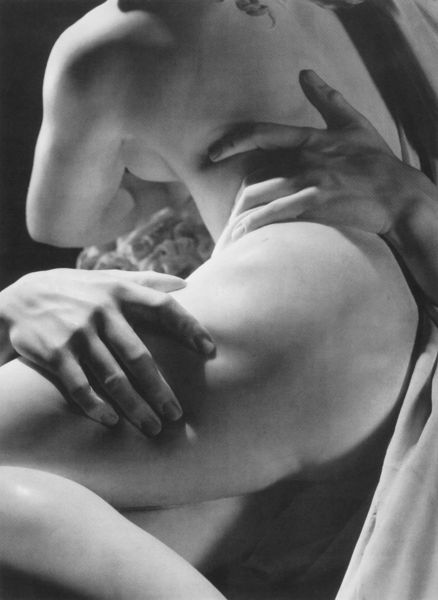
Titel: Raub der Proserpina
Künstler: Giovanni Lorenzo Bernini
Institution: Rom, Villa Borghese
Schlagwörter: hand, nackt, brust, finger, inkarnat, skulptur, plastik, oberschenkel, hüfte, verdreht, blöße, hebefigur, sabinerin, raub der sabinerinnen, bandinelli